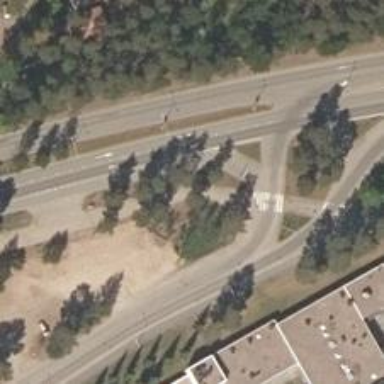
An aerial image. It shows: Asphalt cycleway for shared use.